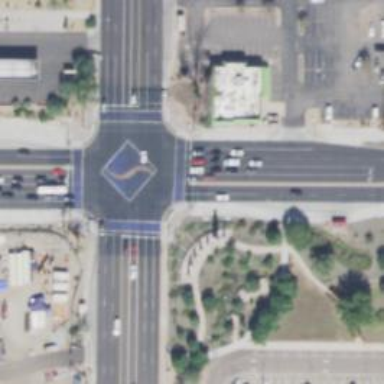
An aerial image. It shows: Solid stop line on the road.